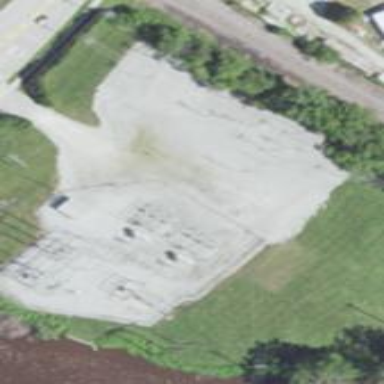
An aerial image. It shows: Minor distribution substation.